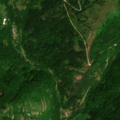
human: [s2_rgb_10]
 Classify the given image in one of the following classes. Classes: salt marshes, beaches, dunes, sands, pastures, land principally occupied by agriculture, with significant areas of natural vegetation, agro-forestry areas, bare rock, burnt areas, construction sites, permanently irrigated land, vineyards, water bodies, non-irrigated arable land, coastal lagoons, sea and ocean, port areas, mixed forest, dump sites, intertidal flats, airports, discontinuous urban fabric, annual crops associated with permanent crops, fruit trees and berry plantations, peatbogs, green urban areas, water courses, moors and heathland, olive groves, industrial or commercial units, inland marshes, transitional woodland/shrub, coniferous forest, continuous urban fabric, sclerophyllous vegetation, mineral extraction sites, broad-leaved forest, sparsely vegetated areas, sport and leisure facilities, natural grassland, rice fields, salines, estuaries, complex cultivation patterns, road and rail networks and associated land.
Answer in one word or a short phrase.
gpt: broad-leaved forest, coniferous forest, mixed forest, natural grassland, transitional woodland/shrub